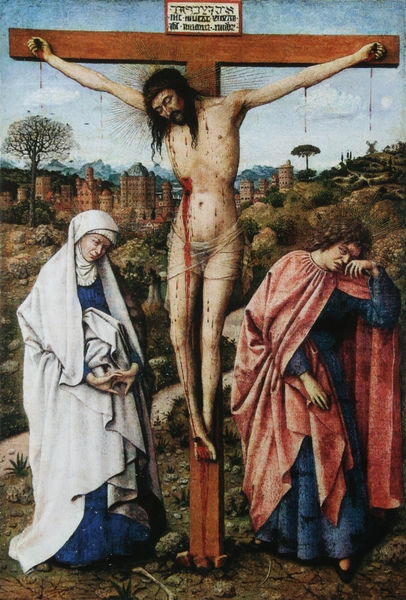
Titel: Kreuzigung
Künstler: Jan van Eyck
Standort: Berlin
Institution: Staatliche Museen
Schlagwörter: akt, baum, berg, blau, gemälde, haut, himmel, kopf, körper, lendenschurz, mann, nackt, umhang, weiß, wolken, wunde, bäume, frauen, gelb, grün, landschaft, sand, stadt, braun, finger, frau, hintergrund, holz, kleid, schwarz, skizze, strasse, szene, vordergrund, blick, gebäude, gras, haus, rot, schloss, tuch, weg, malerei, bart, jung, anatomie, arme, bibel, blass, falten, hinrichtung, johannes, stein, steine, tod, tot, trauer, hände, erde, horizont, häuser, hügel, mühle, natur, vögel, pfad, boden, gewand, haare, mantel, gewänder, krone, renaissance, rosa, turm, skulptur, taille, bein, schrift, ort, perspektive, berge, hang, dorf, mauer, füsse, lanze, tafel, gefaltet, kopftuch, inschrift, gesenkt, nagel, nägel, scham, geschlossen, foto, panorama, stadtansicht, knochen, fussboden, village, blut, hager, kreuz, türme, strahlen, bedeckt, detailliert, rippen, weinen, bergkamm, loch, stich, verletzt, grasbüschel, löcher, altar, heiligenschein, leib, nimbus, lache, christus, jesus, jesus christus, kreuzigung, pieta, wunden, wundmale, christlich, dornen, durchsichtig, andacht, religiös, stadtmauer, heilige, flamand, jünger, heilig, gothik, maria, magdalena, gekreuzigt, beweinung, christ, jerusalem, maria magdalena, petrus, arbre, paysage, bau, tropfen, dornenkrone, auferstehung, tränen, details, dornenkranz, haarsträhnen, ville, erlöser, unter, mager, kreut, marie, vierge, konchen, rippe, trauen, chateau, hebräisch, golgotha, apostel, holzkreuz, folter, marter, mitleid, golgatha, inri, lanzenstich, christus am kreuz, tafelgemälde, croix, saint, sang, mantegna, bonne, geschunden, crucifixion, francais, golgata, jean, crituss, hintergrundv, köprer, maitre, pieeta, van der weyden, madeleine, calvaire, jesus christ, crucifier, chris, cruxifiction, cruxificion